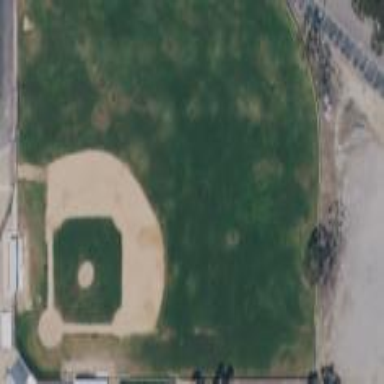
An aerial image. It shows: Baseball pitch for leisure land activities.